Aerial crown-view tile of a tropical tree (Barro Colorado Island, Panama), acquired 20241216:
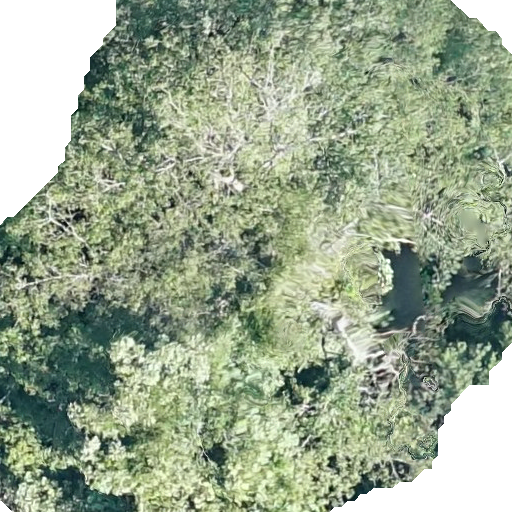
Species: Hura crepitans
GBIF accepted scientific name: Hura crepitans
Crown area: 427.248 m²